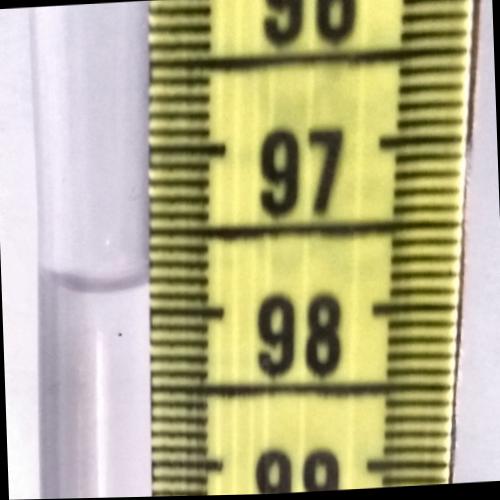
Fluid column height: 97.8 cm